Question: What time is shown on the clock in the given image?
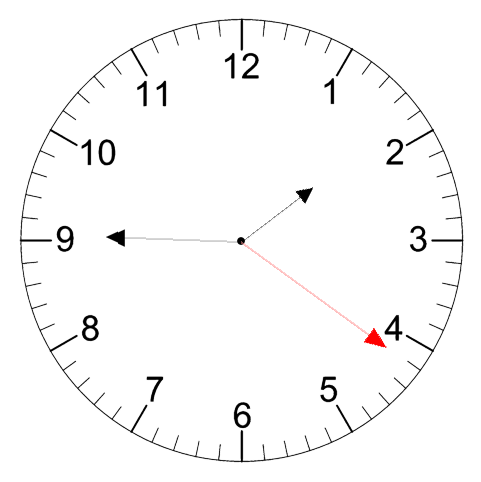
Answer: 01:45:21